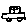
Label: car